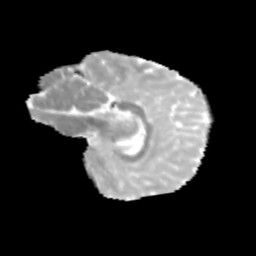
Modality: MD
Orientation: sagittal
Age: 13
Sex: female
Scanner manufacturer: siemens
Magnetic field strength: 3 T
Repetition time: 3.8 s
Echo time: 0.07 s